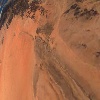
Label: land